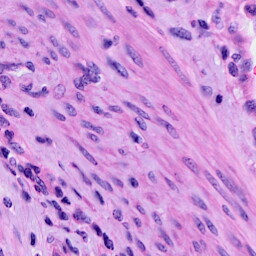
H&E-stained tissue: Cervix